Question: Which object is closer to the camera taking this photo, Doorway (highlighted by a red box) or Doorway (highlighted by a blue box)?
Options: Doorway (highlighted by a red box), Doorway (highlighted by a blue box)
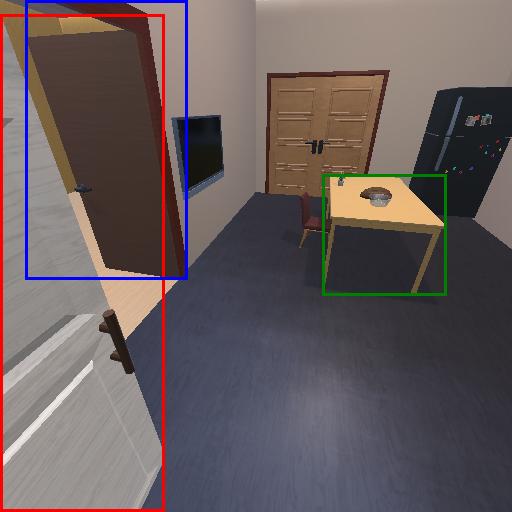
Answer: Doorway (highlighted by a red box)